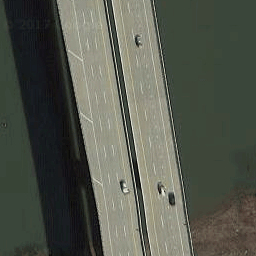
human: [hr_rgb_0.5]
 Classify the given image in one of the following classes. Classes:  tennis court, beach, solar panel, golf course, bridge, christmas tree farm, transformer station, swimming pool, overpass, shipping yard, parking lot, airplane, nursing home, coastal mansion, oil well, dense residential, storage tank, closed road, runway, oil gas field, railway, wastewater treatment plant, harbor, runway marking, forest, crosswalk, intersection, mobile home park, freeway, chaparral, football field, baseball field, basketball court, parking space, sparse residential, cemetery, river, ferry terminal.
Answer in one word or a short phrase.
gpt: bridge